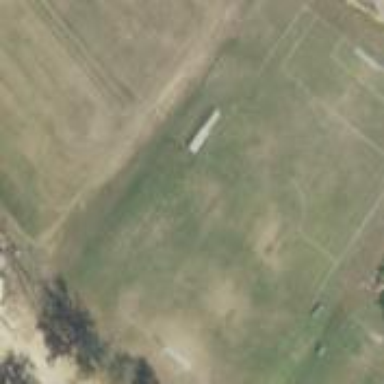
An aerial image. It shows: Soccer pitch for leisureland activities.